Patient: sex M, age 81
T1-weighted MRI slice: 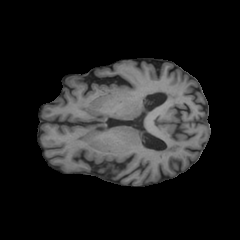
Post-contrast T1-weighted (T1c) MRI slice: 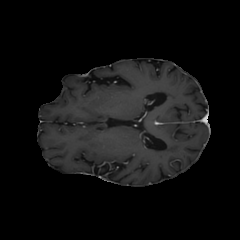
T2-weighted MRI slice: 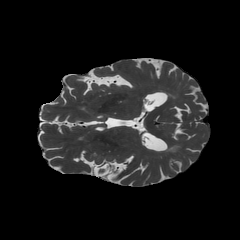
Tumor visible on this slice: no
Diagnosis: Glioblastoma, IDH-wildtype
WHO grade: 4